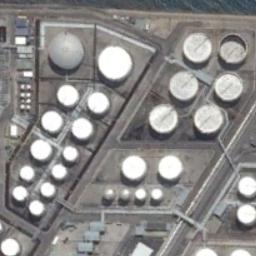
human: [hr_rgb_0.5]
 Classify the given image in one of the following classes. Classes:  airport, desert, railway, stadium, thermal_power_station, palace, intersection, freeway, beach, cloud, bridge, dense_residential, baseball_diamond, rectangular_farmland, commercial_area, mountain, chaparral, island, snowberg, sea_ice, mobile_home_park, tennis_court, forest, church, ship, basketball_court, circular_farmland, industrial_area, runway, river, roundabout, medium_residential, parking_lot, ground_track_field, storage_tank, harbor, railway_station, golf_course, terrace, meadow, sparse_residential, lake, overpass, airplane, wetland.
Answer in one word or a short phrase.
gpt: storage_tank